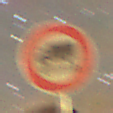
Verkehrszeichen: TatsaechlicheLaenge
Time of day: Night
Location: Outdoor (Suburban)
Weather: Clear
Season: NotSpecified
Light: Artificial